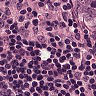
Metastatic tissue present: yes